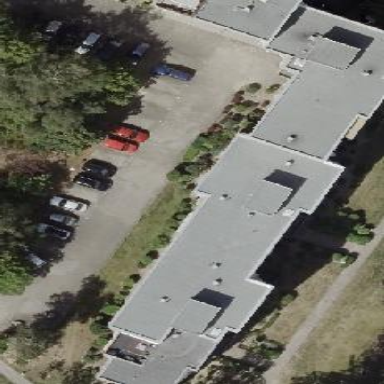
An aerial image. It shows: Parking area with surface.